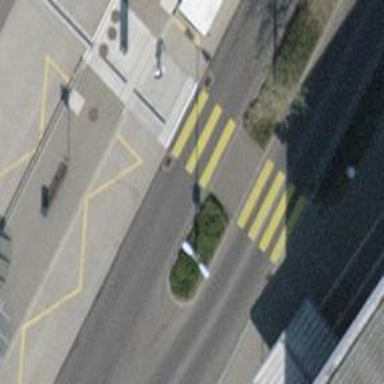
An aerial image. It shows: Uncontrolled crossing with central island on the road.